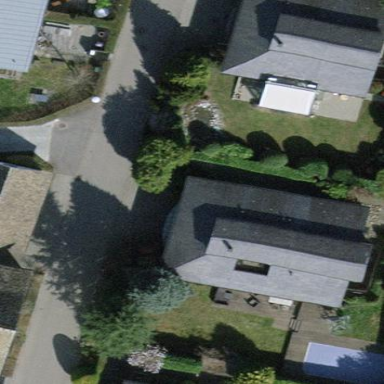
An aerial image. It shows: Detached building with hipped roof.